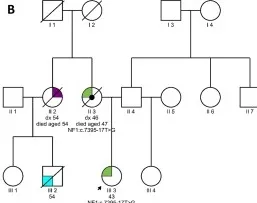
Pedigree of a family harboring NF1:c.7395-17T > G.
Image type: pathology (giemsa)